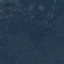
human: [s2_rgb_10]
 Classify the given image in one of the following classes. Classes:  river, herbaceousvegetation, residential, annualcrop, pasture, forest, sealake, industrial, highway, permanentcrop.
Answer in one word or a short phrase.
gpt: Forest